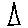
Label: triangle